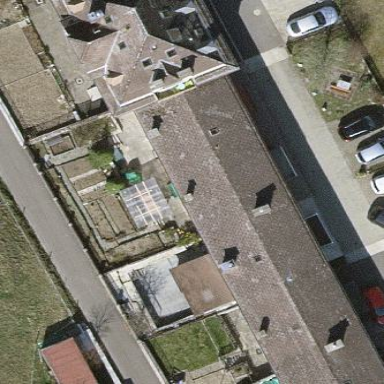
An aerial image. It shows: Semidetached house with gabled roof.